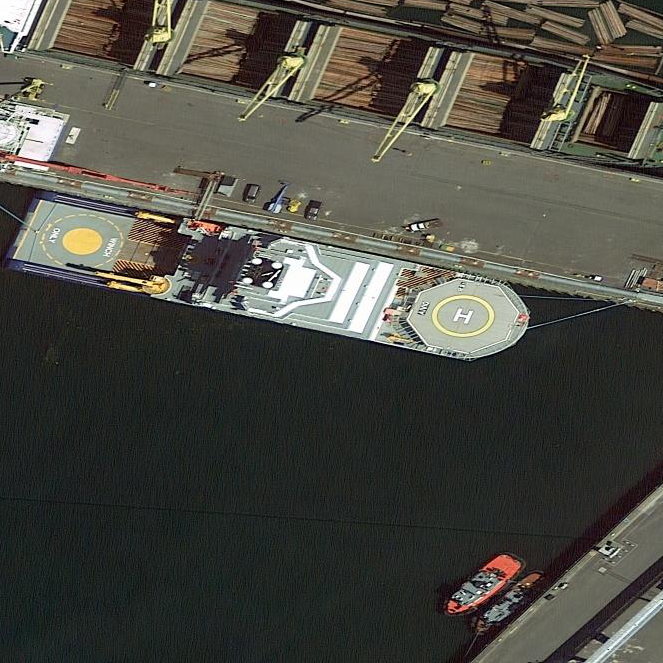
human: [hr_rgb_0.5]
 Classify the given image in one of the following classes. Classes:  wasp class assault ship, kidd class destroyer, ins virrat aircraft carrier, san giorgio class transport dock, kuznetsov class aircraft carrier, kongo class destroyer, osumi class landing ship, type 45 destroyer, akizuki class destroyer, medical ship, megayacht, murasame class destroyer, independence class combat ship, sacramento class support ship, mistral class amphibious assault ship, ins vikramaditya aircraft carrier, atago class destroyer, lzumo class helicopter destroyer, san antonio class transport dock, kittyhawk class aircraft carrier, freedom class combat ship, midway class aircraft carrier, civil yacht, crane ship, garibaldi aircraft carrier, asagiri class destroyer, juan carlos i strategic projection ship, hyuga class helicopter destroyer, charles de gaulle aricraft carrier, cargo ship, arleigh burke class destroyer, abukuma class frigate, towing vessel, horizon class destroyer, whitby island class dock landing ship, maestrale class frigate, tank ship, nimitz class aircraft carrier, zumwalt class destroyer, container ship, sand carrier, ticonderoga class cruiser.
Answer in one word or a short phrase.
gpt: Cargo ship